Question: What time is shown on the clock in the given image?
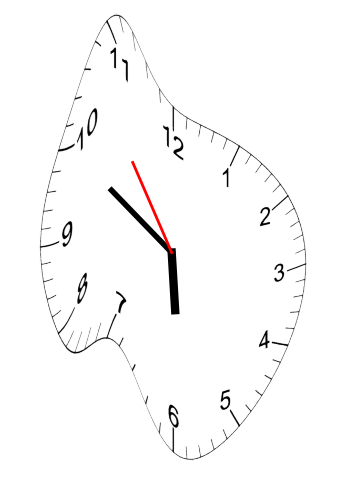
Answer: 05:49:54